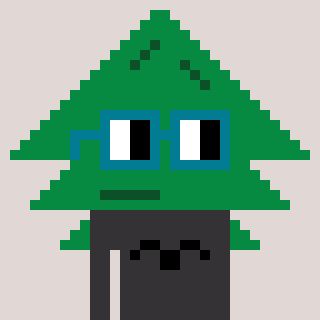
a pixel art character with square dark green glasses, a fir-shaped head and a grayscale-colored body on a warm background